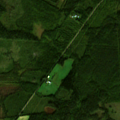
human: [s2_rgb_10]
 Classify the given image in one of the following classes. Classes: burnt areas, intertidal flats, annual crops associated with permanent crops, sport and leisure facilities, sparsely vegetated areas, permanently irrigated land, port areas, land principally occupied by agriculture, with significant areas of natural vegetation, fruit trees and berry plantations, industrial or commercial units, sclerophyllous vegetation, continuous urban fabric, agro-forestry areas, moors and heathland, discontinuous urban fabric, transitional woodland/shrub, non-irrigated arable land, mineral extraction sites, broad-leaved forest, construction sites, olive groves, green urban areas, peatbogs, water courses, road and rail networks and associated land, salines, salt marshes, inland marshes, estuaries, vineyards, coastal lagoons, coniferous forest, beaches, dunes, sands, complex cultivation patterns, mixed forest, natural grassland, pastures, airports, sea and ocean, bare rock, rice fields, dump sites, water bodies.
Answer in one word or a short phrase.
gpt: coniferous forest, mixed forest, transitional woodland/shrub